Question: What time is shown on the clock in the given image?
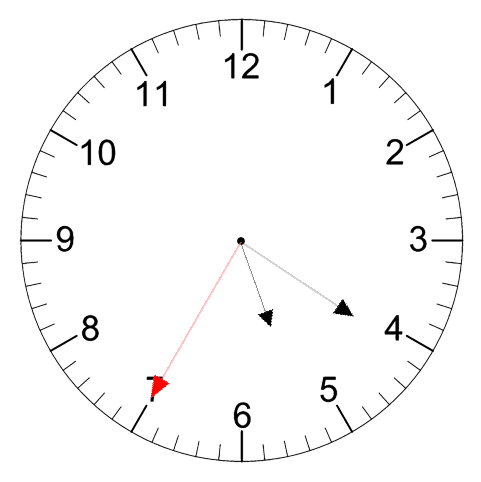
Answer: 05:20:35